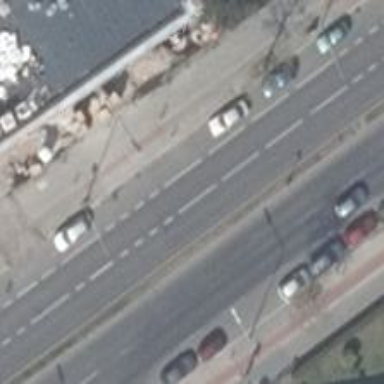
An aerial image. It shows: Secondary road with asphalt surface. There is cycle track on the right side and bus lane for parking on the same side. The road also features shared busway.